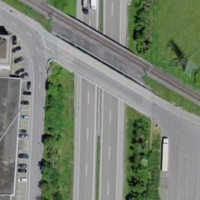
EUNIS habitat code: 57
Species observed at this site:
Milvus milvus